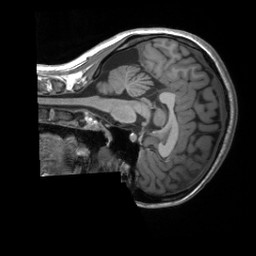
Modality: T1w
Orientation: sagittal
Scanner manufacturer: siemens
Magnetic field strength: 3 T
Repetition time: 2 s
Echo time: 0.0023 s